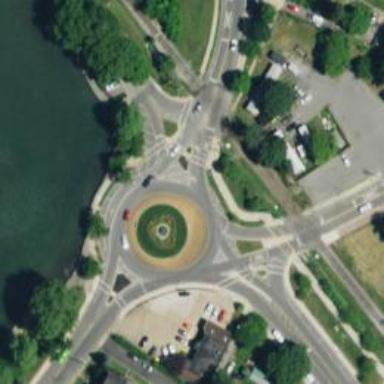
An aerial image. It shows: Secondary road around roundabout.